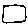
Label: square